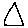
Label: triangle